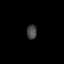
Tissue: lung
Cell type: T cells
Senescence score: 0.2301
Nuclear area (px): 140
Mean DAPI intensity: 69.979